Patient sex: M
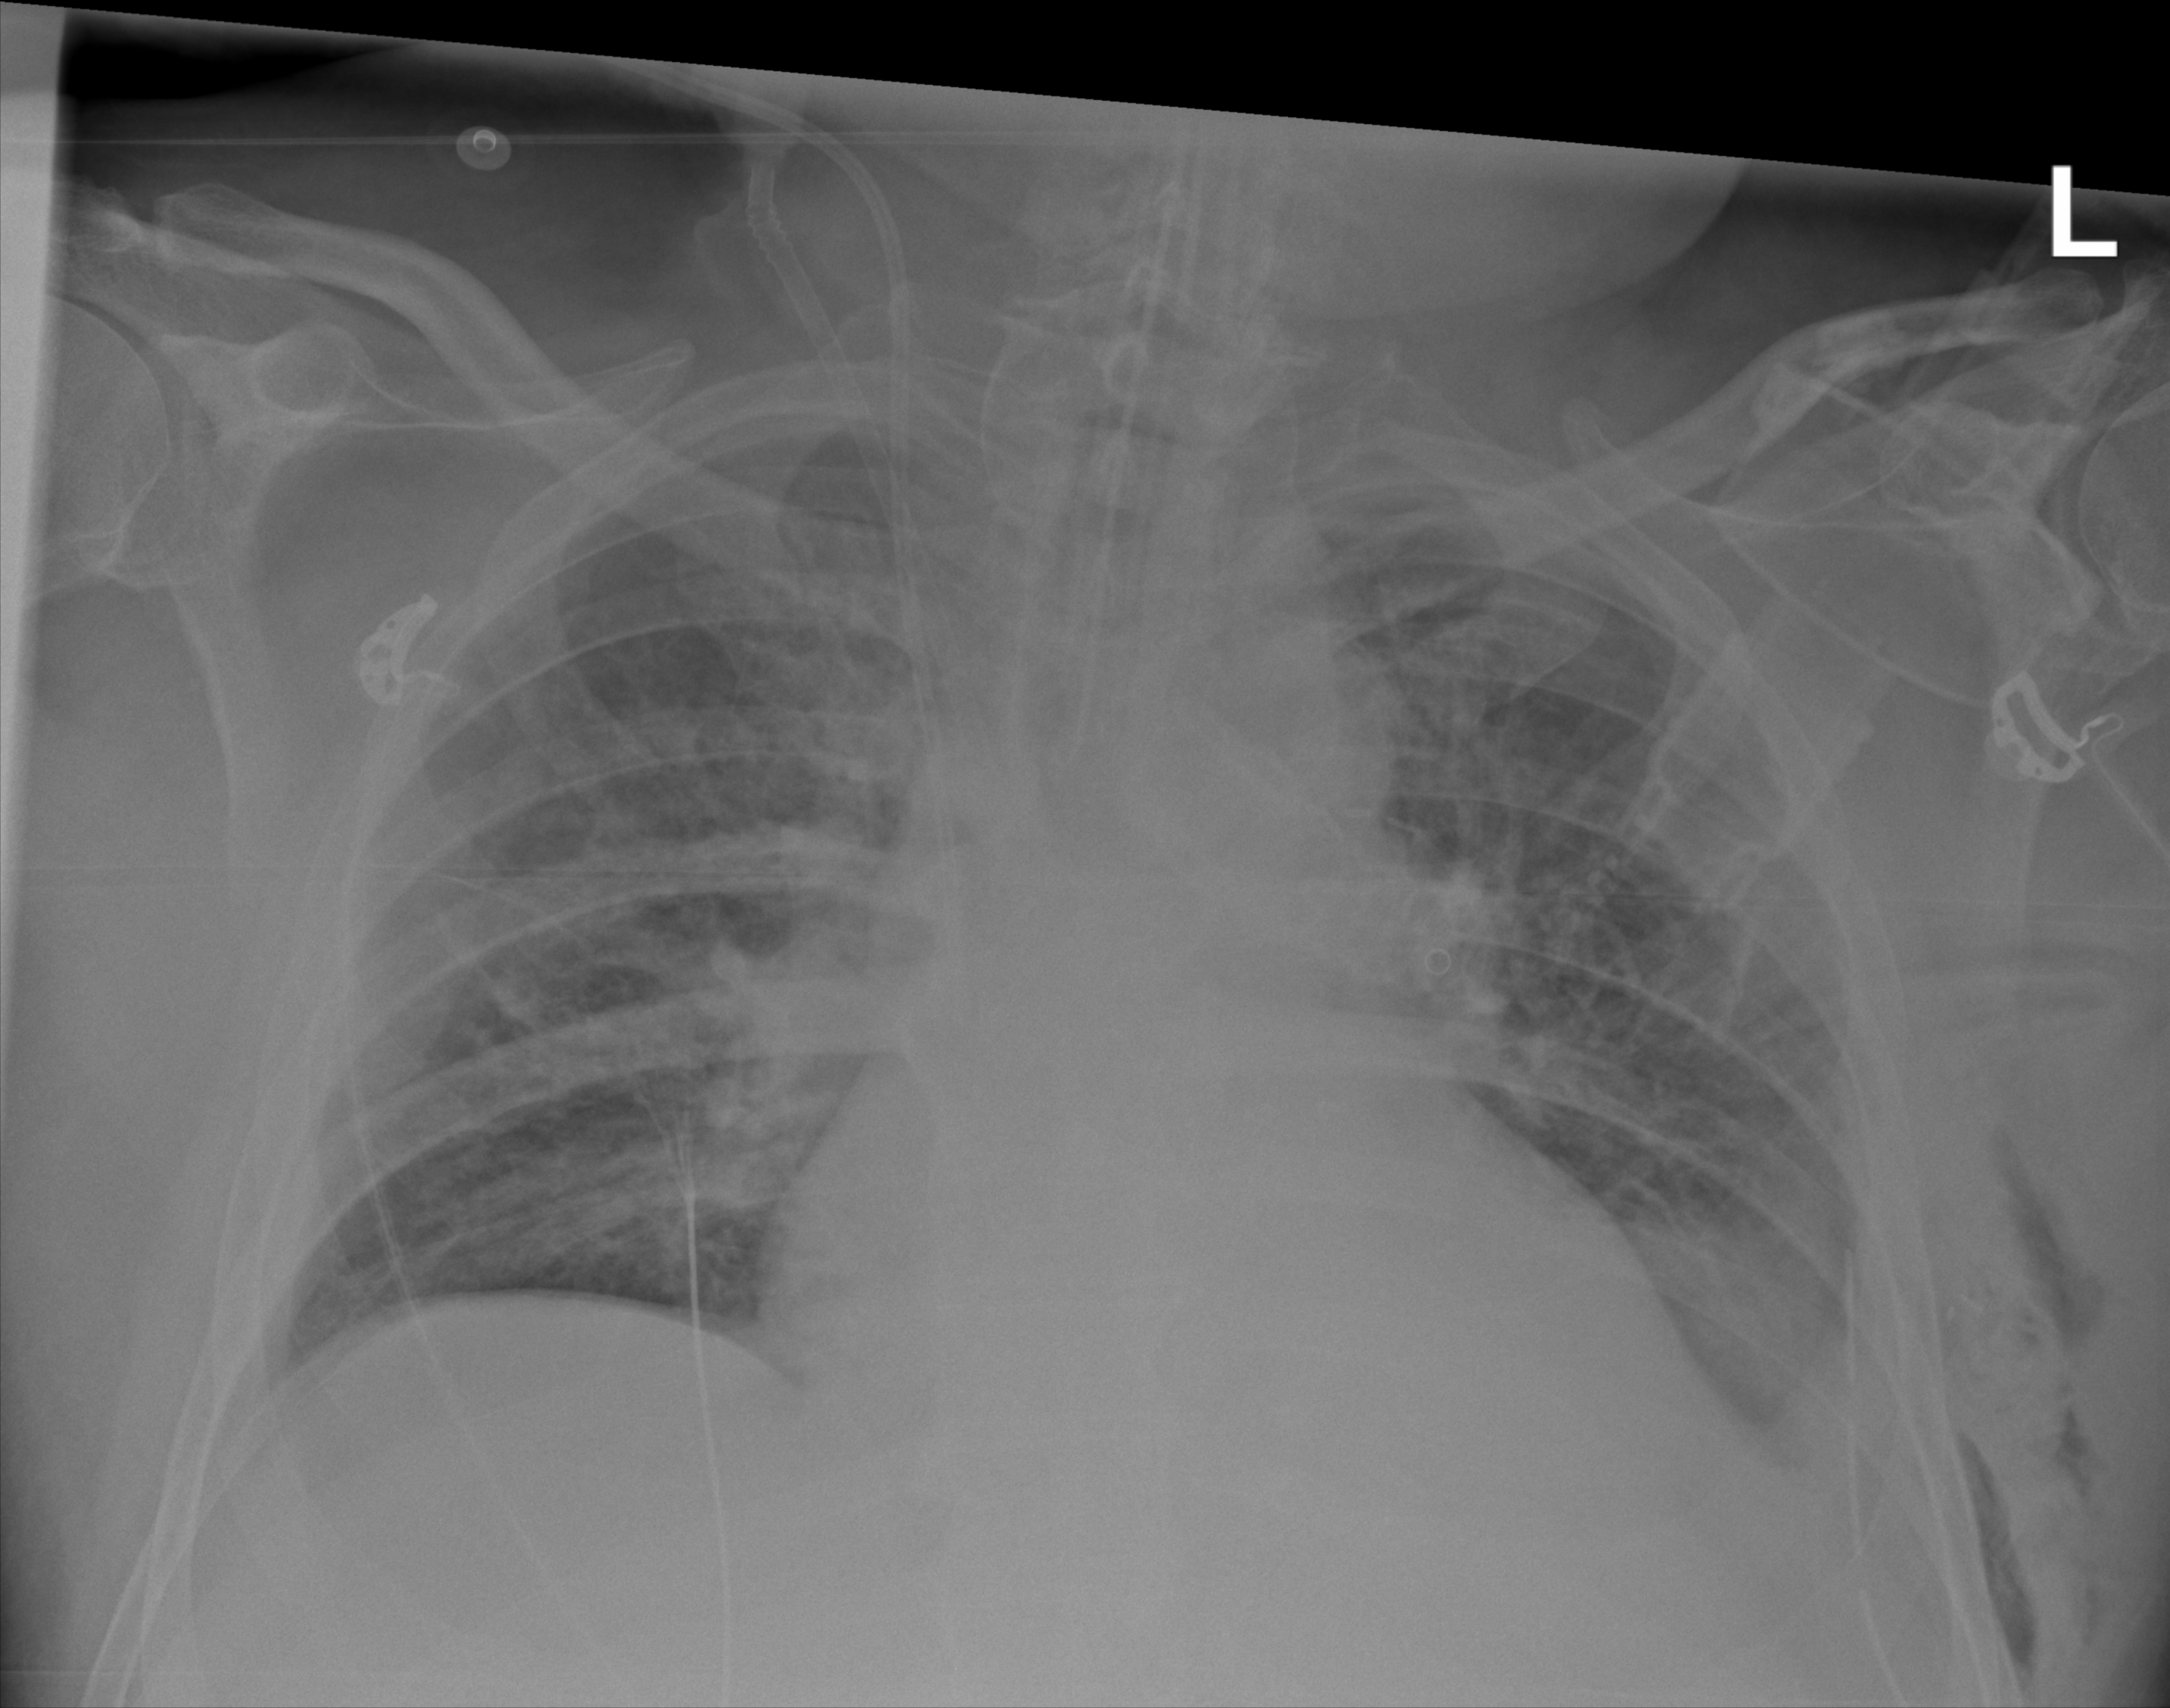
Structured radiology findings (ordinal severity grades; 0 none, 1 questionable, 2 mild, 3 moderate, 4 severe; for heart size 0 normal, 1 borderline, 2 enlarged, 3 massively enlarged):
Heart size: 0
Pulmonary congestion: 3
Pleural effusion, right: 0
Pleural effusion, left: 2
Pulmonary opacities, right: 2
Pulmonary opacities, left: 2
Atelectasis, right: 2
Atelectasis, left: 2